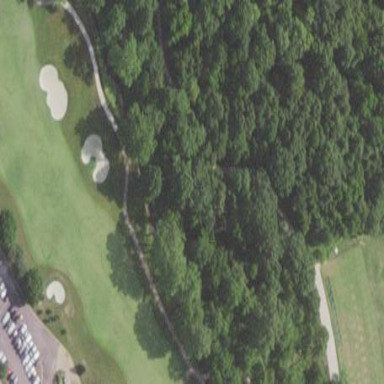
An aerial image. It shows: Golf fairway surrounded by grass.